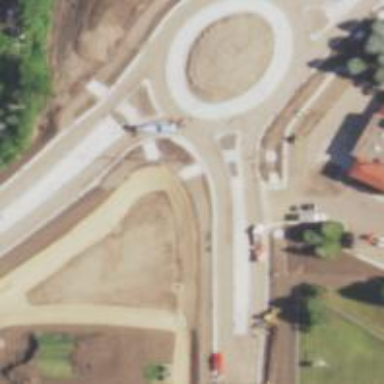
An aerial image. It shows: Marked asphalt crossing connecting cycleway.